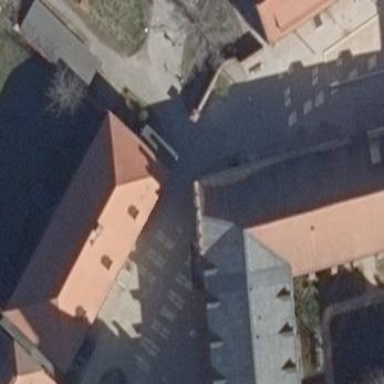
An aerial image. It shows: Baroque-style building.